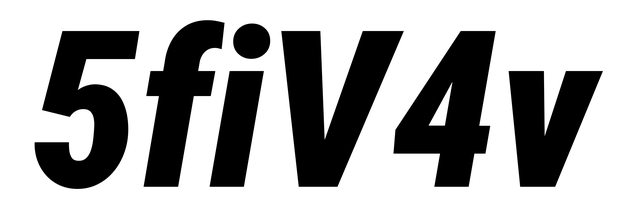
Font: Roboto-Italic_Condensed_Black_Italic